Field crop: tomato
Growth stage: 2
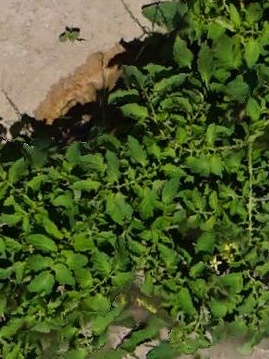
Species: tomato